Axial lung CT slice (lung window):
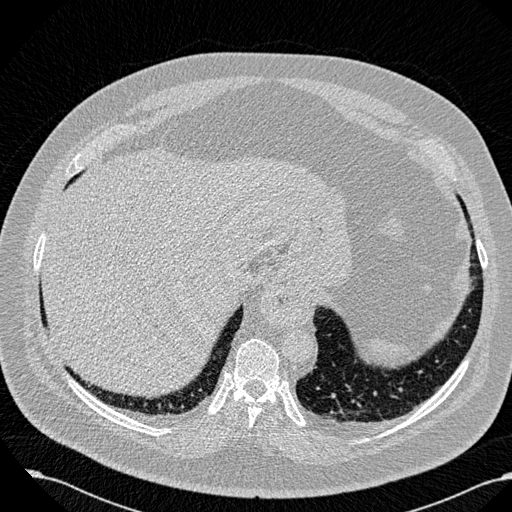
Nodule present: no